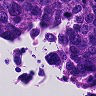
Metastatic tissue present: yes